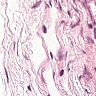
Metastatic tissue present: no